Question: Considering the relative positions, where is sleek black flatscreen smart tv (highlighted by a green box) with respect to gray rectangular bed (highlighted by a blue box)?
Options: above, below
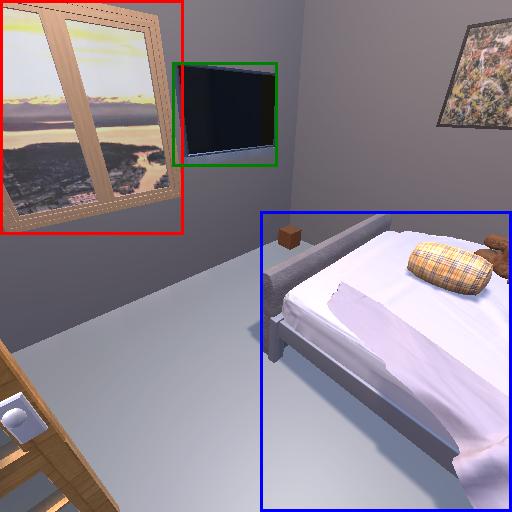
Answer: above